Question: My raytracer has a point light source, it works as it should, illuminates the scene, but there is a problem, it is not visible, I would like to add glowing objects to the raytracer, for example a sphere that would look like the sun

I need any object to be able to glow whether it's a triangle (or a line?).
Which algorithm should I use?
Sorry for my poor English)
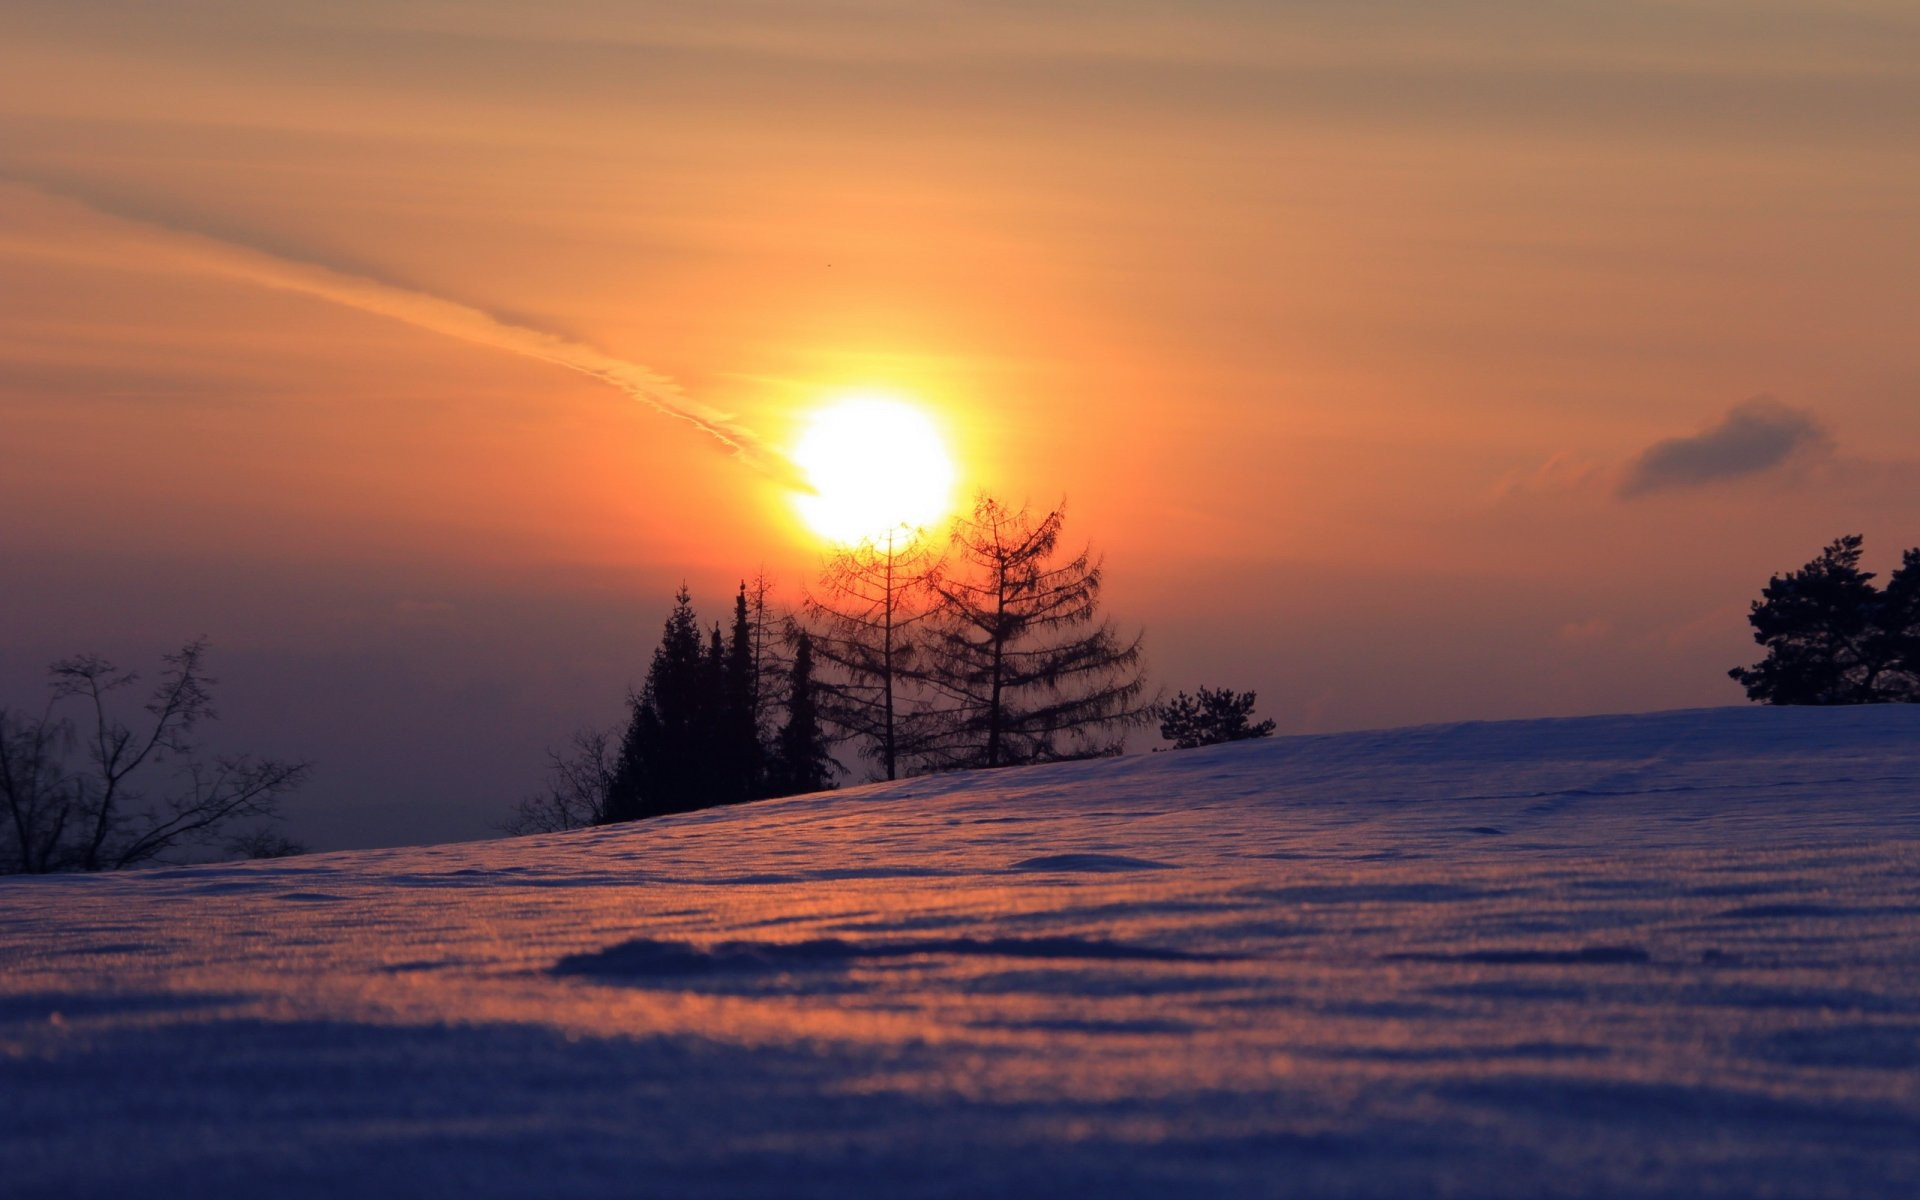
Answer: you add sphere which emits light so once your ray hits it the light will be added/multiplied to the ray color ... the glow is done either by <URL> ... games usually use also bloom filtering which I hate as its too slow and often ugly if overused